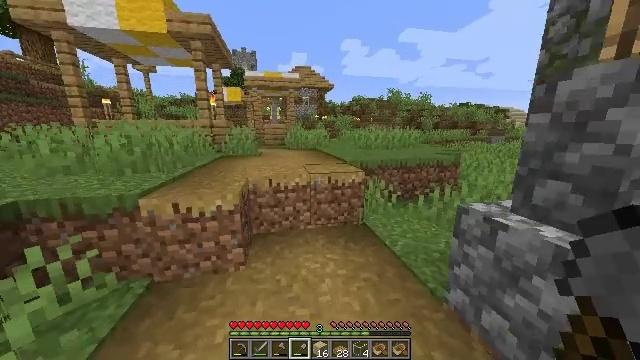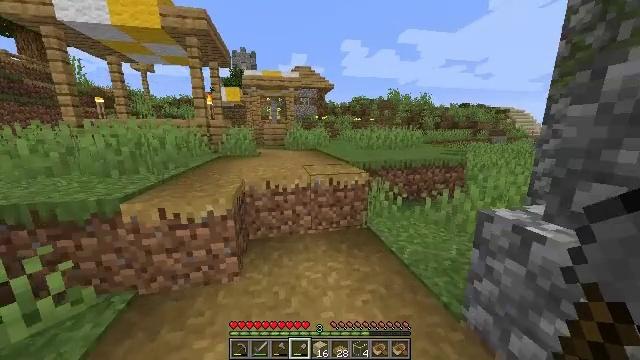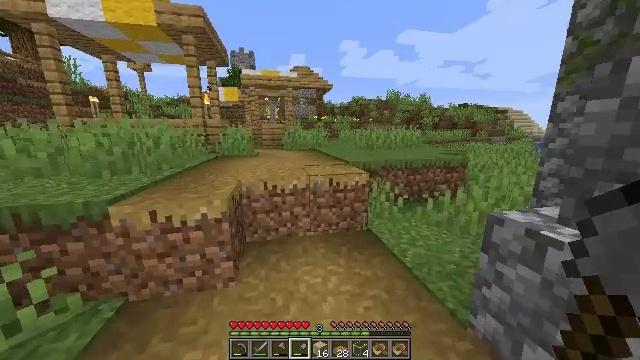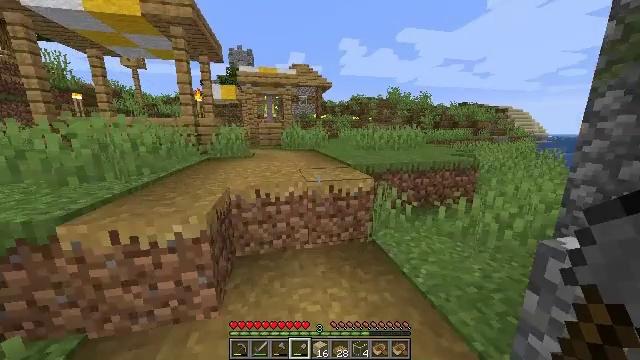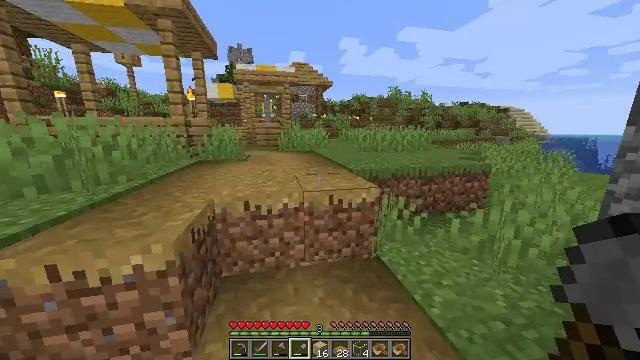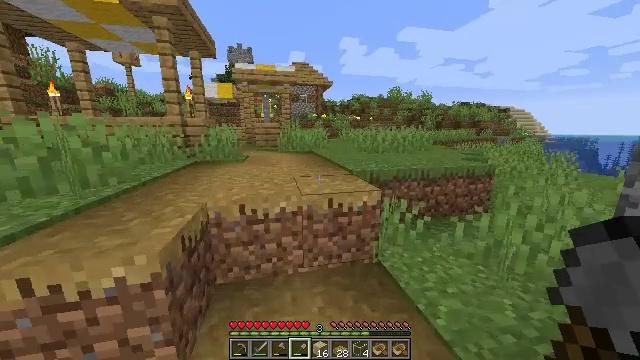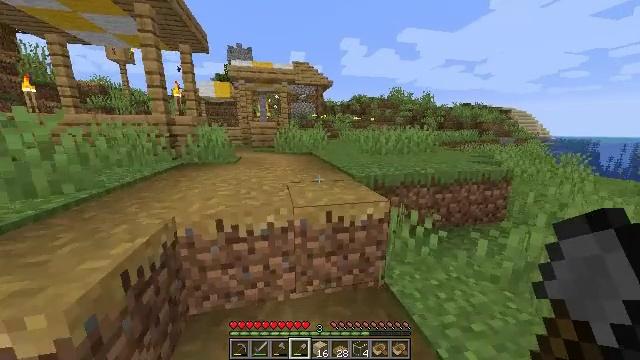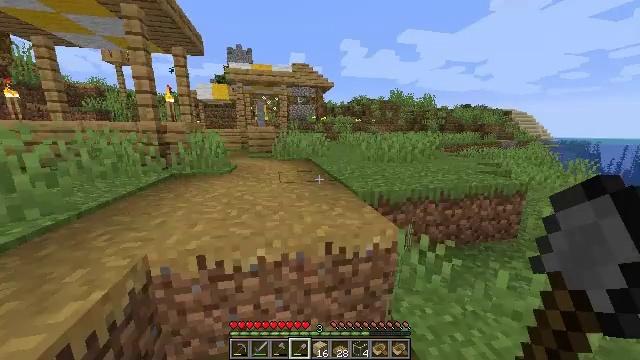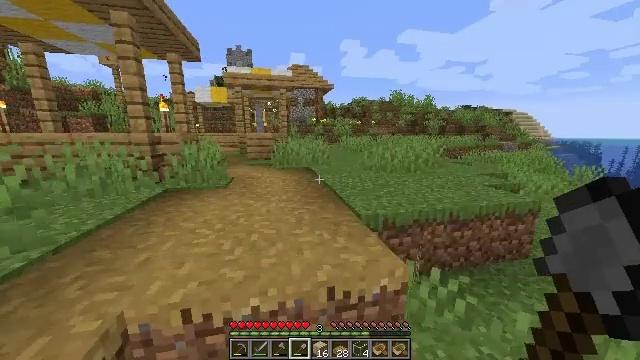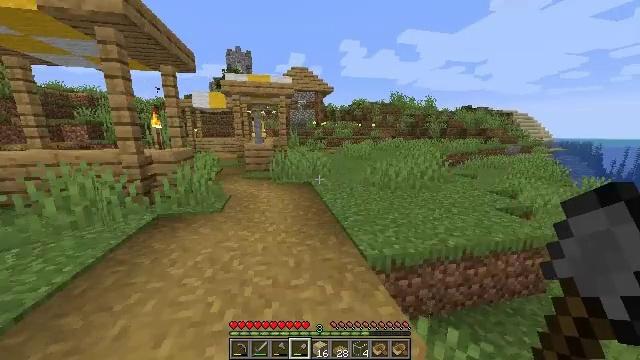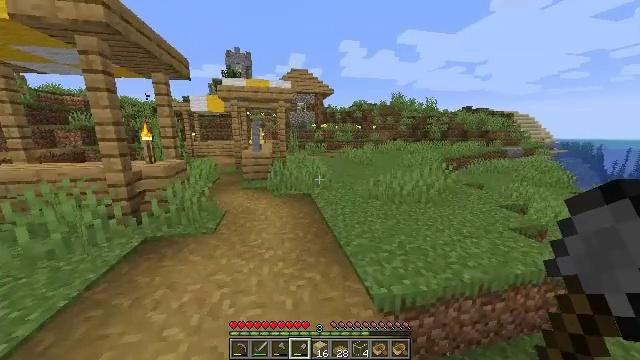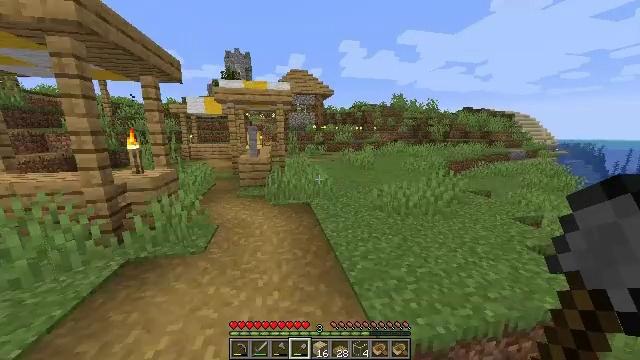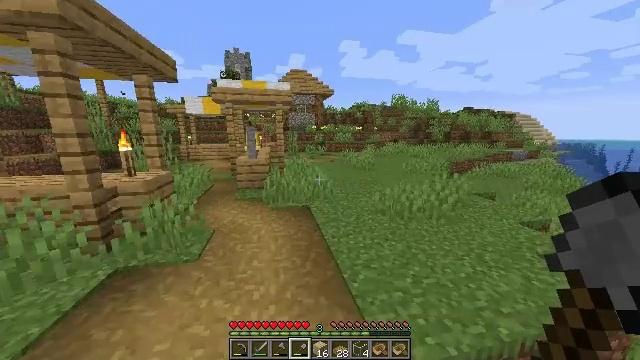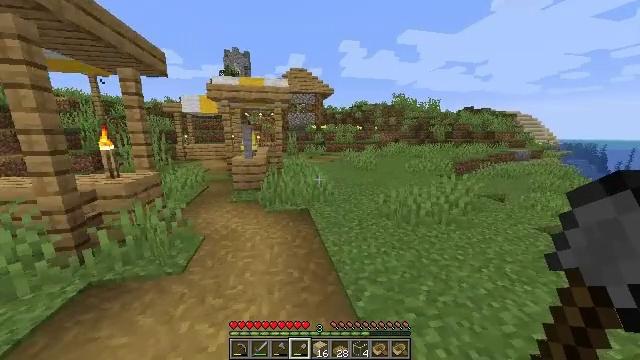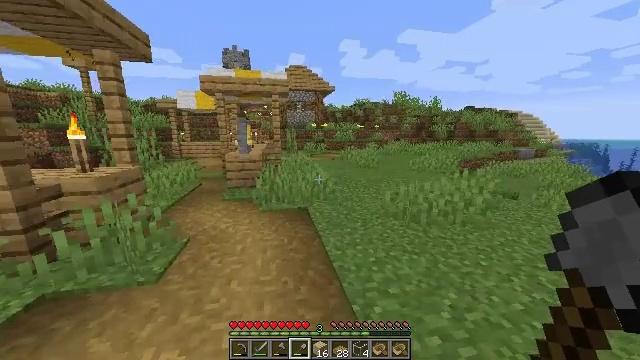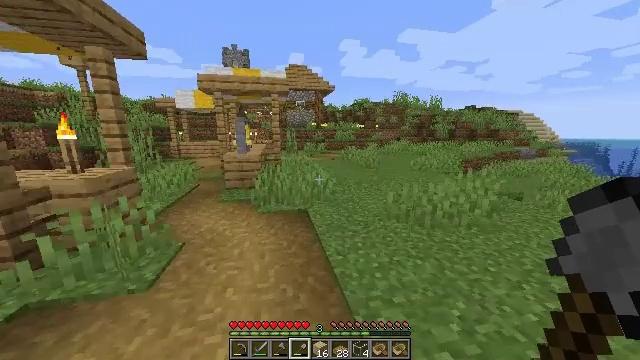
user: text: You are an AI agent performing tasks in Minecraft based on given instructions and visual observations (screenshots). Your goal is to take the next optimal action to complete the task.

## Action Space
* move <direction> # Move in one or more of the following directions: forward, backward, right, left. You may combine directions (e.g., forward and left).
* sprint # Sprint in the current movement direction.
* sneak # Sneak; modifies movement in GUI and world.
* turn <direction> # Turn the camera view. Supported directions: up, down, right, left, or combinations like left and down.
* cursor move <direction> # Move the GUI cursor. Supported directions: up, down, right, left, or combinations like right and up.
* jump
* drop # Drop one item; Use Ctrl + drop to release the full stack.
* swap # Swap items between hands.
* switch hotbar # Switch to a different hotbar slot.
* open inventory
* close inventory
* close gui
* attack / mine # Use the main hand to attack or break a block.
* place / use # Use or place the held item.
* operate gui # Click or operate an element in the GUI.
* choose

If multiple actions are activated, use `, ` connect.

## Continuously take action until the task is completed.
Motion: motion action
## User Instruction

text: Harvest sugar cane from the plant.
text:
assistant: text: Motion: move forward, sprint
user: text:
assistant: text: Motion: move forward, sprint
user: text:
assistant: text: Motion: move forward, sprint
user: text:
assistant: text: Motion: move forward, sprint
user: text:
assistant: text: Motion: move forward, sprint
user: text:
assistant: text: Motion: move forward, sprint
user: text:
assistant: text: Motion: move forward, sprint, jump
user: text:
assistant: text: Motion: move forward, sprint, jump
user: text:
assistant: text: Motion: move forward, sprint, jump
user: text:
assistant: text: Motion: move forward, sprint, jump
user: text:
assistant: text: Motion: move forward, sprint, jump
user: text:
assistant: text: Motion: move forward, sprint
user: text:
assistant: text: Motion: move forward, sprint
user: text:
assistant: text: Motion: move forward, sprint
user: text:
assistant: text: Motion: move forward, sprint
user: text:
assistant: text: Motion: move forward, sprint
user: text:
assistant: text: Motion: move forward, sprint, turn right
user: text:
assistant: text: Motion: move forward, sprint, turn right
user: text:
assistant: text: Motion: move forward, sprint, turn right
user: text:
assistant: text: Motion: move forward, sprint
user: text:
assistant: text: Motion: move forward, sprint
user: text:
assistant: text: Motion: move forward, sprint, turn right
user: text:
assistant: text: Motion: move forward, sprint, turn right
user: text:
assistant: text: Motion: move forward, sprint
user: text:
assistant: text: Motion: move forward, sprint
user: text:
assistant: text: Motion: move forward, sprint
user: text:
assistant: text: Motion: move forward, sprint
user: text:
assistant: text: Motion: move forward, sprint
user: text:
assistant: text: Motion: move forward, sprint
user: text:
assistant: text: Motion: move forward, sprint, turn right